Question: I have spent some time learning Regular Expression, but I still don't understand how the following trick works to .
'''
import re
reobj = re.compile(r'^(?=.*?(John))(?=.*?(Peter)).*$',re.MULTILINE)
string = '''
John and Peter
Peter and John
James and Peter and John
'''
re.findall(reobj,string)
'''
---
result
'''
[('John', 'Peter'), ('John', 'Peter'), ('John', 'Peter')]
'''

( <URL>
I know the '(?=.* )' part is called 'Positive Lookahead', but how does it work in this situation?
Any explanation?
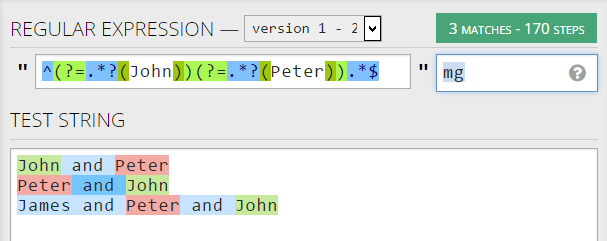
Answer: It just does not match in any arbitrary order.Capturing here is being done by '.*' which consumes anything which comes its way.The 'positive lookahead' makes an assertion .You have two 'lookaheads' .They are independent of each other.Each makes an assertion one word.So finally your regex works like:
1)'(?=.*?(John))'===String should have a 'John'.Just an assertion.Does not consume anything
2)'(?=.*?(Peter))'===String should have a 'Peter'.Just an assertion.Does not consume anything
3)'.*'===Consume anything if assertions have passed
So you see the order does not matter here.,what is imp is that 'assertions should pass'.